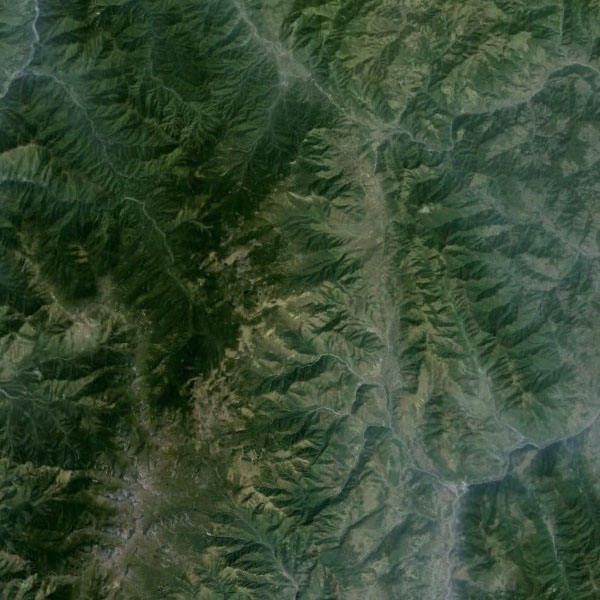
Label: Mountain